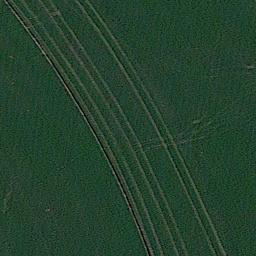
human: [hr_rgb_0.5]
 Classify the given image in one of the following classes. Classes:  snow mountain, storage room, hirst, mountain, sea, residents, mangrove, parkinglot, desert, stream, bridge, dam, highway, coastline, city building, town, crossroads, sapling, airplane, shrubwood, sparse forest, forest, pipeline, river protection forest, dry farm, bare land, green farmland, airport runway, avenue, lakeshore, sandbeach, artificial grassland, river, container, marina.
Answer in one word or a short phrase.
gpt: artificial grassland